Question: i am working on component for 'delphi 7' and 'delphi 2006', the component uses 'SynTaskDialog.pas' from <URL>, i have successfully used the 'SynTaskDialog.pas' in 'delphi 7' component, but when i try to use it in 'delphi 2006' to create a component package. i get an error

i have found a solution for the same on <URL>
---
Quote:
I've found two workarounds: Either
1. replace the pointer arrays with string arrays like
> '''
TD_ICONS_IDENT: array[TTaskDialogIcon] of string =(
'', SMsgDlgWarning, SMsgDlgConfirm, SMsgDlgError, SMsgDlgInformation,
'', SMsgDlgInformation);
'''
and remove some LoadResString calls or
2.replace the pointer arrays with functions like
> '''
GetIconIdent(TTaskDialogIcon): Pointer
'''
---
but even after that i cannot compile the package for the component. and these errors come
'''
[Pascal Error] E2201 Need imported data reference ($G) to access 'SMsgDlgOK' from unit 'SynTaskDialog'
[Pascal Error] E2201 Need imported data reference ($G) to access 'SMsgDlgYes' from unit 'SynTaskDialog'
[Pascal Error] E2201 Need imported data reference ($G) to access 'SMsgDlgNo' from unit 'SynTaskDialog'
[Pascal Error] E2201 Need imported data reference ($G) to access 'SMsgDlgCancel' from unit 'SynTaskDialog'
[Pascal Error] E2201 Need imported data reference ($G) to access 'SMsgDlgRetry' from unit 'SynTaskDialog'
[Pascal Error] E2201 Need imported data reference ($G) to access 'SCloseButton' from unit 'SynTaskDialog'
'''
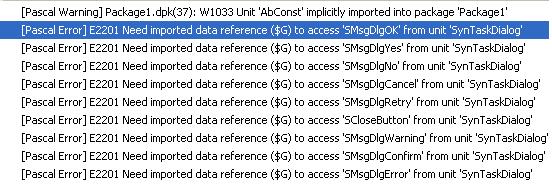
Answer: Why didn't you ask the question of the project forum?
A solution may enhance the official code of this Open Source unit.
OK - it may help me gain some SO points. ;)
AFAIK this "E2001" issue has already been identified - see <URL> and should have been fixed in the latest trunk. This is what sounds to work with Delphi 7, but not with Delphi 2006.
Here is a potential workaround of this compiler bug:
Define such a function:
'''
function IconMessage(Icon: TTaskDialogIcon): string;
begin
case Icon of
tiWarning: result := SMsgDlgWarning;
tiQuestion: result := SMsgDlgConfirm;
tiError: result := SMsgDlgError;
tiInformation, tiShield: result := SMsgDlgInformation;
else result := '';
end;
end;
'''
To be used as such:
'''
if Inst='' then
Inst := IconMessage(aDialogIcon);
'''
This is now <URL>.
Thanks for using our Open Source component!